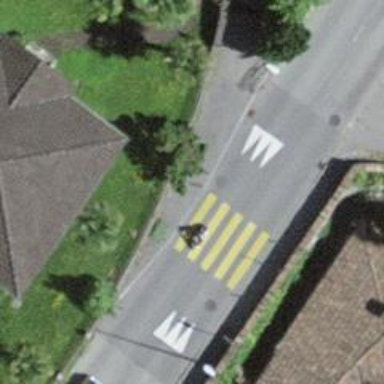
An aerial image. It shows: Zebra crossing on the road.